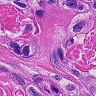
Metastatic tissue present: yes